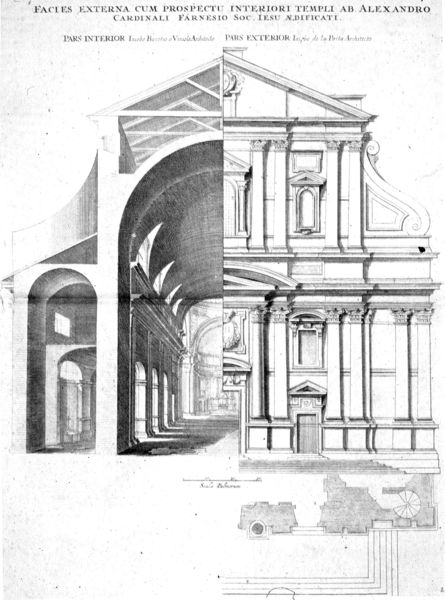
Titel: Il Gesù (Fassadenaufriss und Raumprospekt)
Künstler: Vignola
Standort: Roma
Institution: Il Gesù
Schlagwörter: dunkel, schatten, weiß, fenster, geschwungen, grau, hell, licht, pfeiler, schwarz, skizze, säule, säulen, tür, zeichnung, dach, gebäude, haus, profile, architektur, barock, sockel, innenraum, kirche, klassizismus, renaissance, schiff, schiffe, schrift, ansicht, bogen, fassade, italien, giebel, empore, pilaster, rundbogen, treppe, seitenansicht, durchgang, halle, bögen, eingang, gang, nische, arkade, gewölbe, münchen, palazzo, druck, schnitt, stich, illustration, beschriftung, überschrift, dachstuhl, entwurf, arkaden, hauptschiff, langhaus, rom, dreiecksgiebel, portal, wappen, villa, gesims, voluten, seitenschiff, plan, tempel, kassetten, volute, basis, postament, querschnitt, details, kapitel, basilika, gebälk, säulengang, grundriss, lisenen, aufriss, architekturzeichnung, bauplan, hauptfassade, teilung, tonnengewölbe, satteldach, latein, dreieckgiebel, vorhalle, längsschnitt, lateinisch, kapitele, tonnengwölbe, frontalsicht, offener dachstuhl, alessandro, renaissanve, rchitrav, durchscnitt, alexandrien, bauwerd, drei d, querschinitt